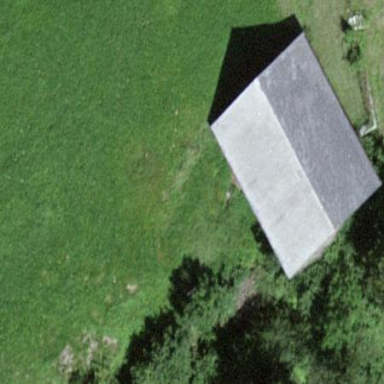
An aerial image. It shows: Shed building.